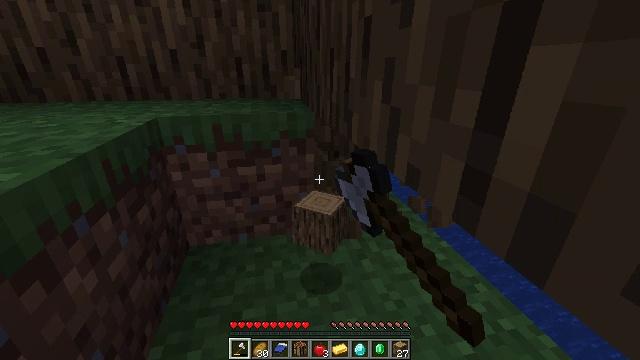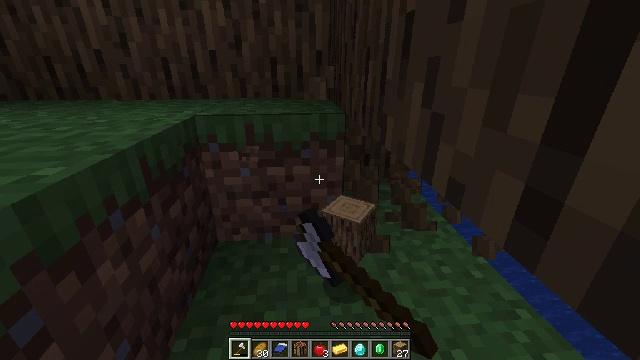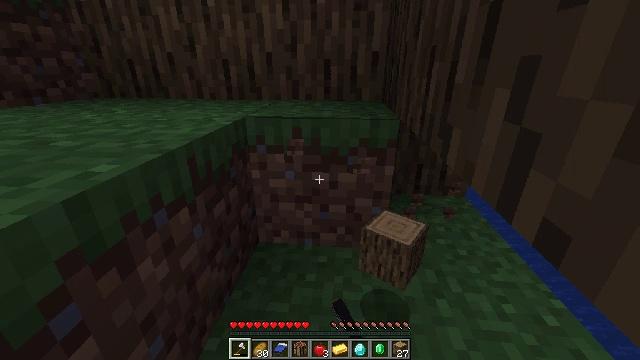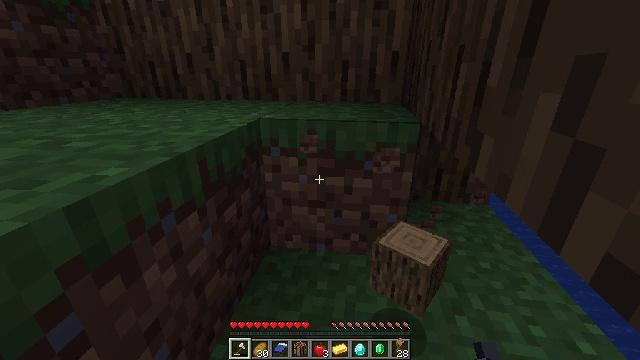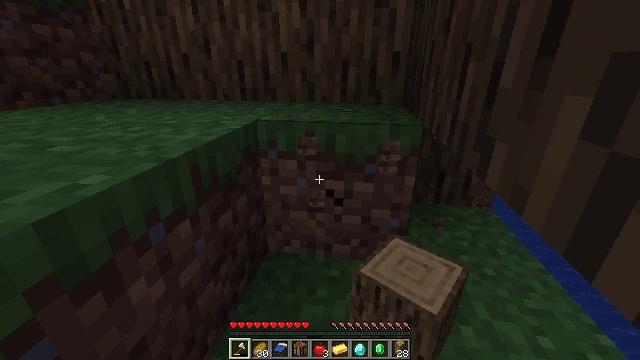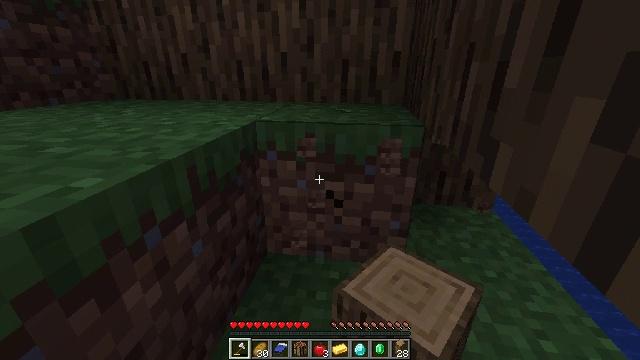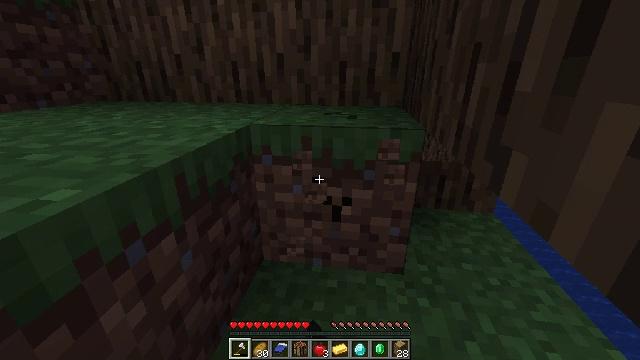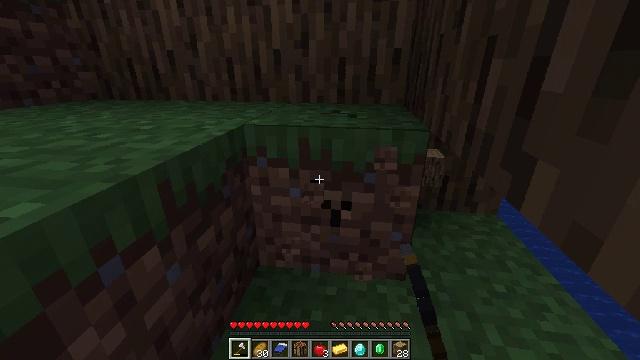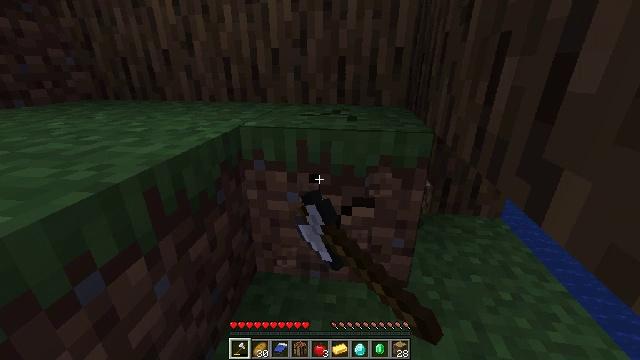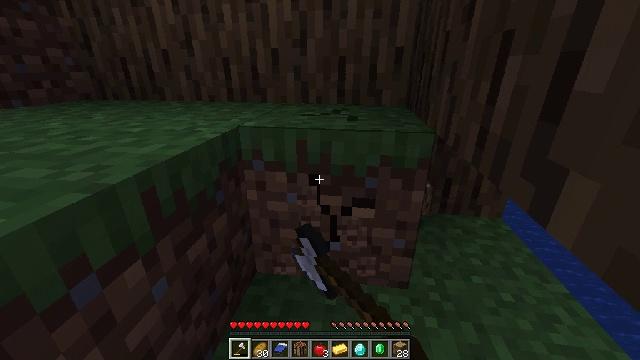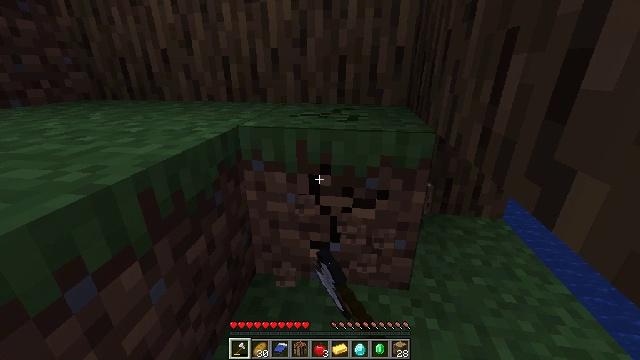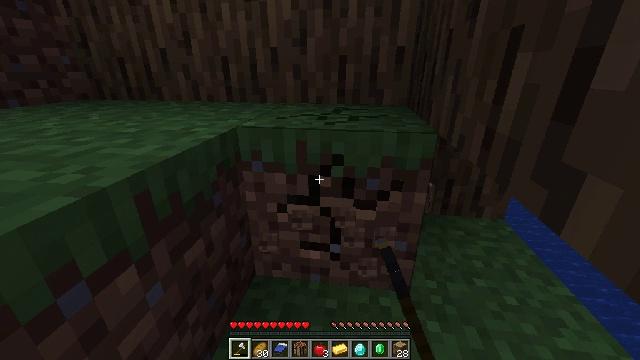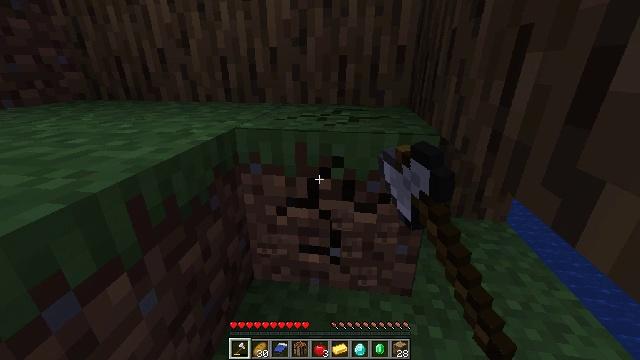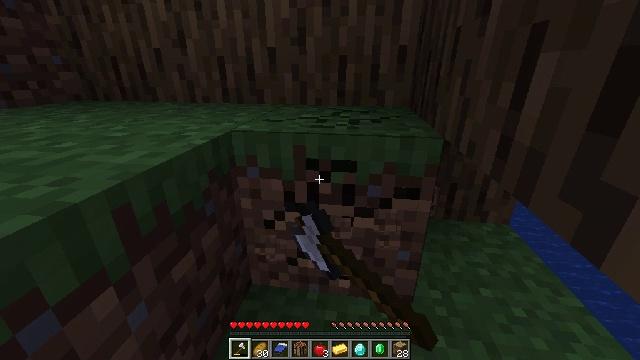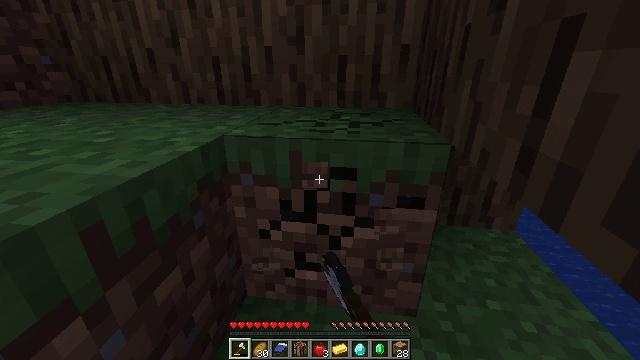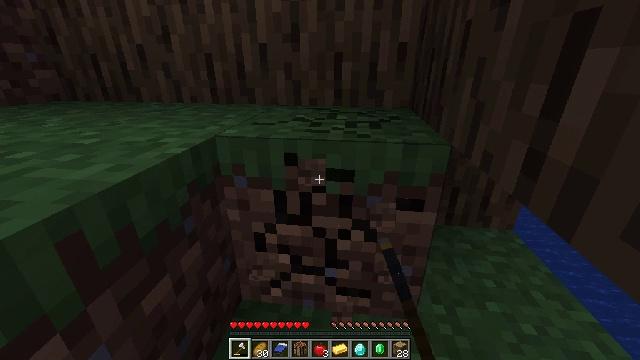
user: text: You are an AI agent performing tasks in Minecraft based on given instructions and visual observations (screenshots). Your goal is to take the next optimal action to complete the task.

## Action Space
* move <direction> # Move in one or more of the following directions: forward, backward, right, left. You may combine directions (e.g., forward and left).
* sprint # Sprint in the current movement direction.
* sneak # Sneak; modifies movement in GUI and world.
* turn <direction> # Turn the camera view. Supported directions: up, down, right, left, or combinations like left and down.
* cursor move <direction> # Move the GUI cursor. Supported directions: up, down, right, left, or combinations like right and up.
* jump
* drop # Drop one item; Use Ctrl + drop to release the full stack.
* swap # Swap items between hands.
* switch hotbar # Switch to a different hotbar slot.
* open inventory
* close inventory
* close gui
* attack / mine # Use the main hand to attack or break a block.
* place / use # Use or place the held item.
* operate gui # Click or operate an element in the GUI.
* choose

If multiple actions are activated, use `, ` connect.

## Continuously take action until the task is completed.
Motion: motion action
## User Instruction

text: Harvest grass block to clear the area.
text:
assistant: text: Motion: move forward, sneak, turn left, attack / mine
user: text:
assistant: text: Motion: move forward, sneak, turn left, attack / mine
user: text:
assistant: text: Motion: move forward, sneak, turn left, attack / mine
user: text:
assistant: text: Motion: move forward, sneak, attack / mine
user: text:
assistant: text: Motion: move forward, sneak, attack / mine
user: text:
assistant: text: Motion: move forward, sneak, attack / mine
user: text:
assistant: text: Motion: move forward, sneak, attack / mine
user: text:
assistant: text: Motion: sneak, attack / mine
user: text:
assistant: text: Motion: sneak, attack / mine
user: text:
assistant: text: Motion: sneak, attack / mine
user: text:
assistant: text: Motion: move forward, sneak, attack / mine
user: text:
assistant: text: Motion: move forward, sneak, attack / mine
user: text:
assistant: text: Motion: move forward, sneak, attack / mine
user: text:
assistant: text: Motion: move forward, sneak, attack / mine
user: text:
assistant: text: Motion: move forward, sneak, attack / mine
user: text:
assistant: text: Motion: move forward, sneak, attack / mine
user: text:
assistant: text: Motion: move forward, sneak, attack / mine
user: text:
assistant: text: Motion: move forward, sneak, attack / mine
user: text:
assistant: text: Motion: move forward, sneak, attack / mine
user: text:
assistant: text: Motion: move forward, sneak, attack / mine
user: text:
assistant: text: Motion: move forward, sneak, attack / mine
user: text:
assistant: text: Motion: move forward, sneak, attack / mine
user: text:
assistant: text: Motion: move forward, sneak, attack / mine
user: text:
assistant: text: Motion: move forward, sneak, attack / mine
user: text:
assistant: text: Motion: sneak, attack / mine